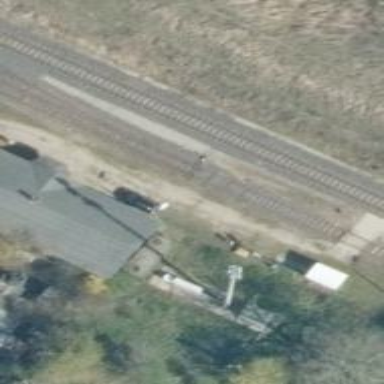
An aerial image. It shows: Railway switch with turnout to the right.